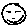
Label: smiley face